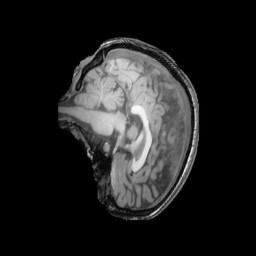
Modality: T1w
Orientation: sagittal
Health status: ill
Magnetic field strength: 3 T